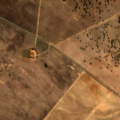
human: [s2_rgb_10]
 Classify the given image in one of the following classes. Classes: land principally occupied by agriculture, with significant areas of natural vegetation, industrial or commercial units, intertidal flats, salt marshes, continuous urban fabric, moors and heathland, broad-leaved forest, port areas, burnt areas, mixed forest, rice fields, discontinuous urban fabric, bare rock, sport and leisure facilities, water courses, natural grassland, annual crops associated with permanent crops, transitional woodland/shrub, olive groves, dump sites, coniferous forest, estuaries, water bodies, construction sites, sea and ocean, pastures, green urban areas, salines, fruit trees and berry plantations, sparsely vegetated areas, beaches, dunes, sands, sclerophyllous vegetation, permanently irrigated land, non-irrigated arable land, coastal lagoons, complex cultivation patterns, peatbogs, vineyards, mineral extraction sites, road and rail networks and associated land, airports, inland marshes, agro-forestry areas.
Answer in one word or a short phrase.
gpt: non-irrigated arable land, agro-forestry areas